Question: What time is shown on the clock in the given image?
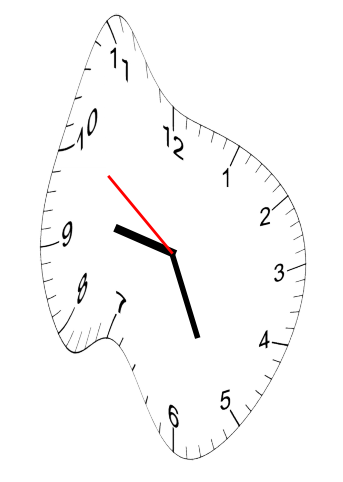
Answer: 09:25:51